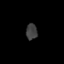
Tissue: skin
Cell type: Others
Senescence score: 0.8177
Nuclear area (px): 174
Mean DAPI intensity: 63.609